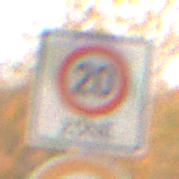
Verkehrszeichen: BeginnZone20
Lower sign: Ueberholverbot
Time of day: SunriseSunset
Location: Roofed (Suburban)
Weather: Clear
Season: NotSpecified
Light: Natural